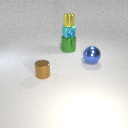
small yellow metal cylinder above small cyan metal cube